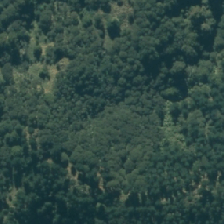
Land cover: manuka_kanuka